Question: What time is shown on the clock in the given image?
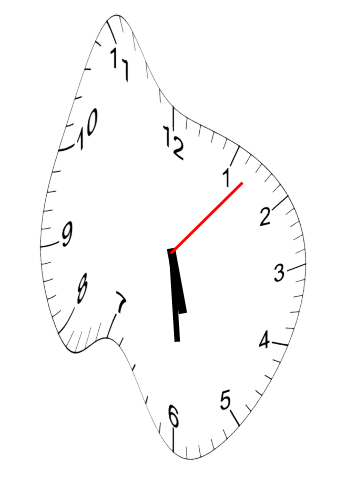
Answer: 05:29:07